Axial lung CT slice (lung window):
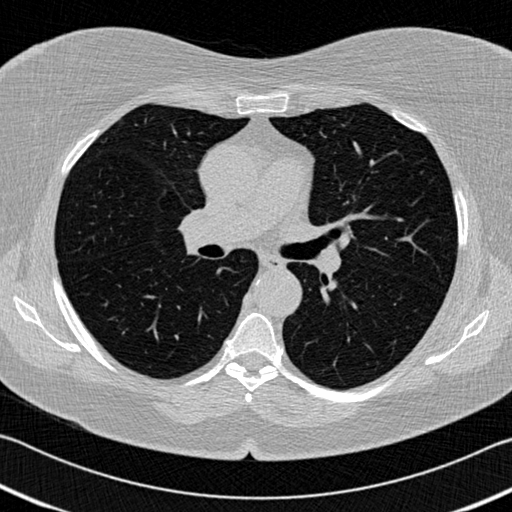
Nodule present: no